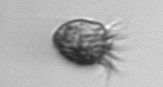
Label: Ciliophora